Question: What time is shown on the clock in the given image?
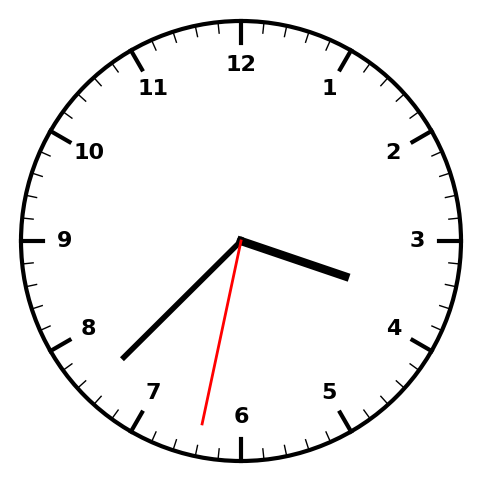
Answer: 03:37:32